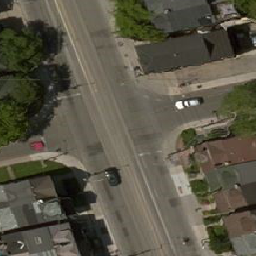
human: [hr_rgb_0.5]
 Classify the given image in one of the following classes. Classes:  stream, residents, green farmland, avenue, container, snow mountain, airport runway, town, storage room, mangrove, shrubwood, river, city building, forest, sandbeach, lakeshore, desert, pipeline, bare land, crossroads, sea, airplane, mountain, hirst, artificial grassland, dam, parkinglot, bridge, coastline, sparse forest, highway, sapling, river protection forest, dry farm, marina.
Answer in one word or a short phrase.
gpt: crossroads